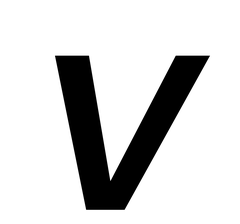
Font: Poppins-MediumItalic